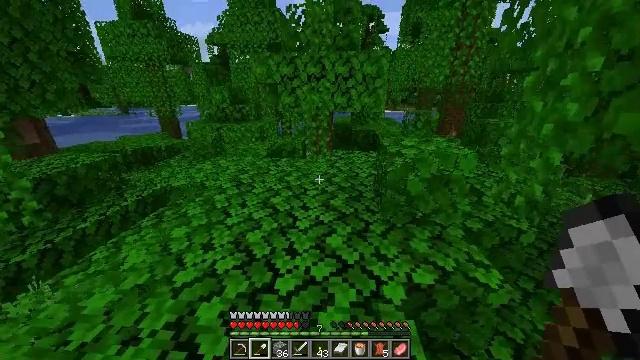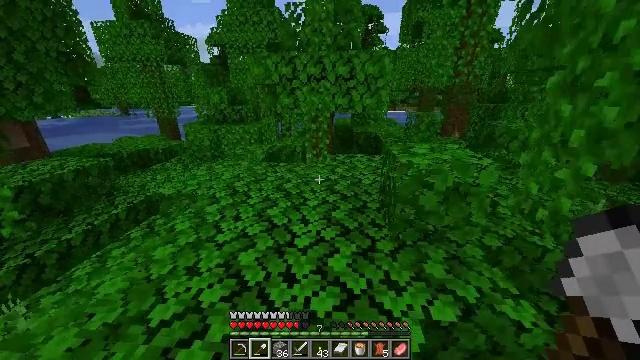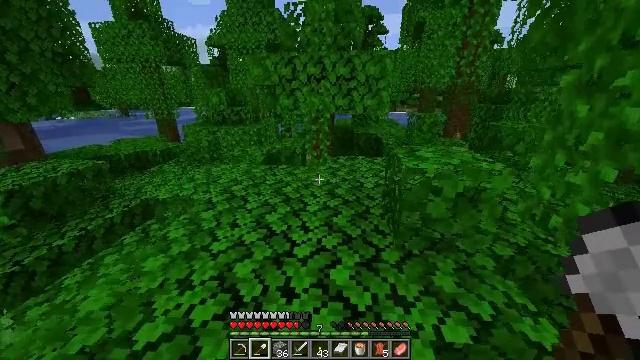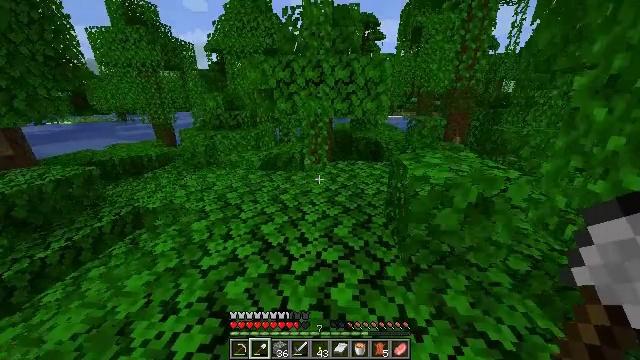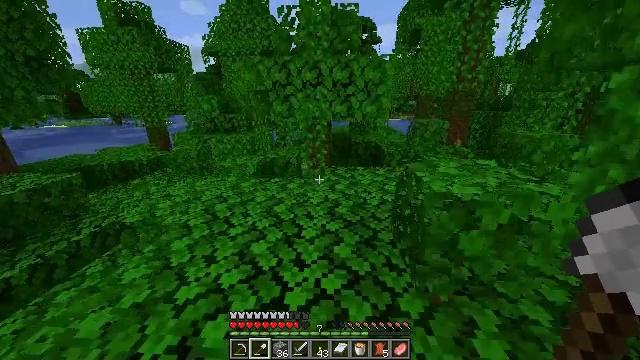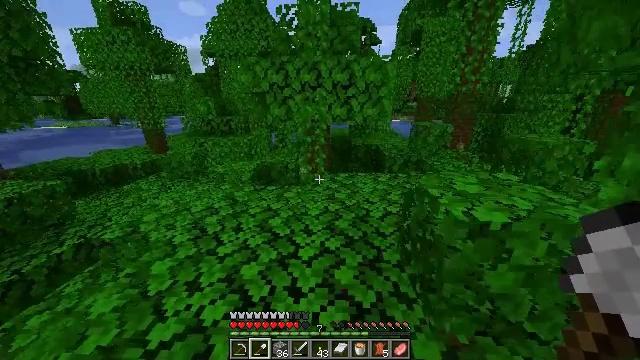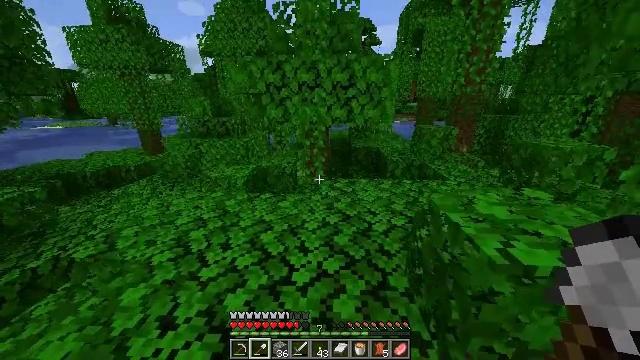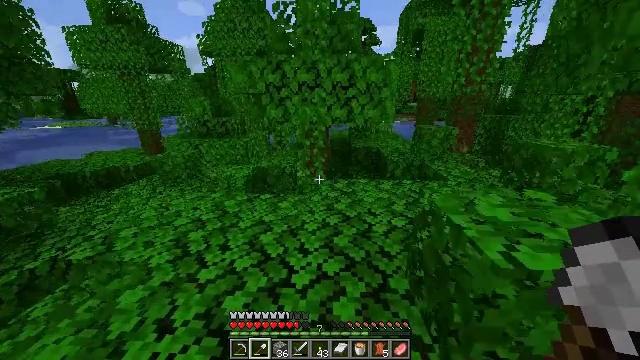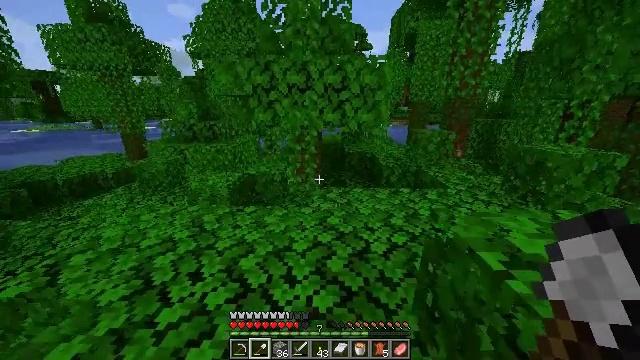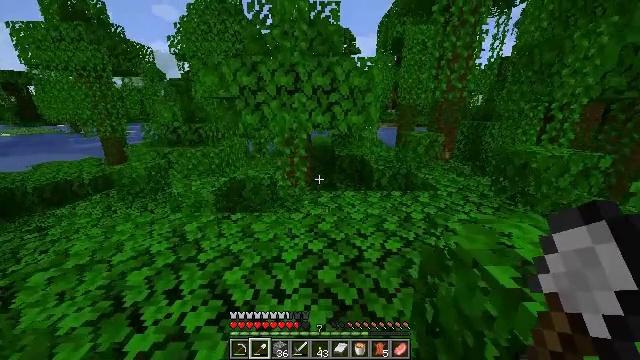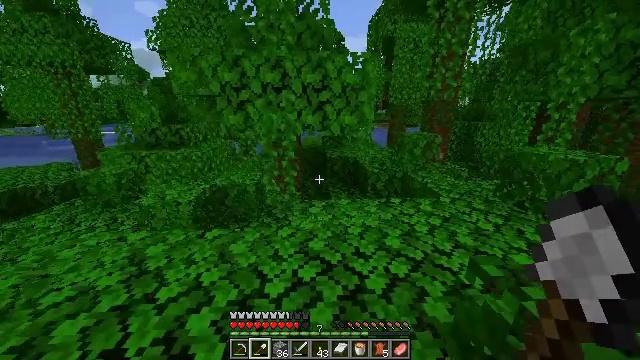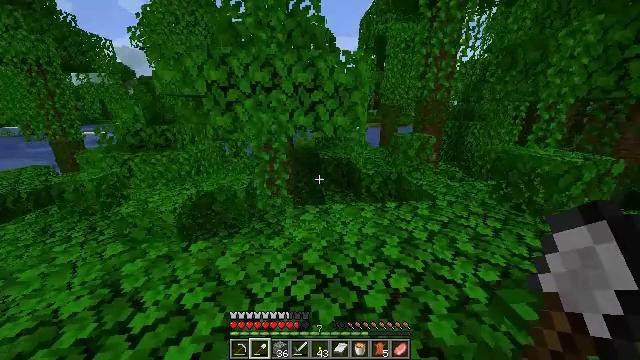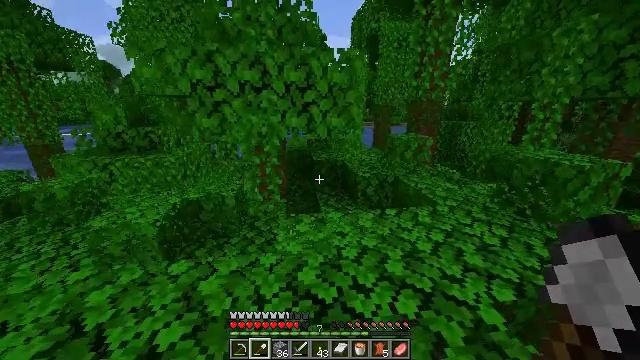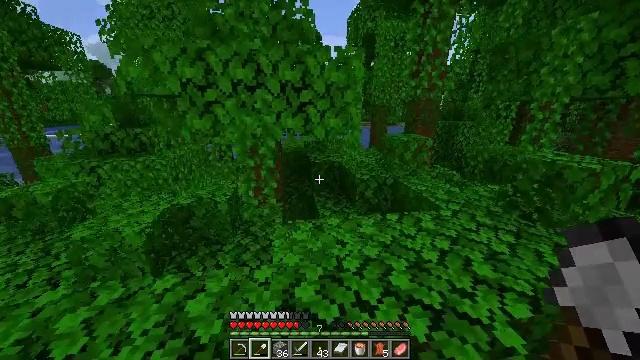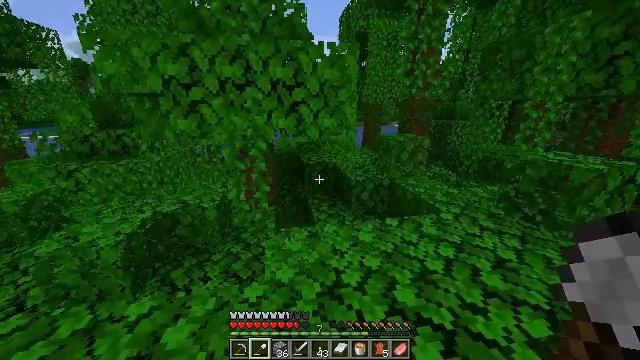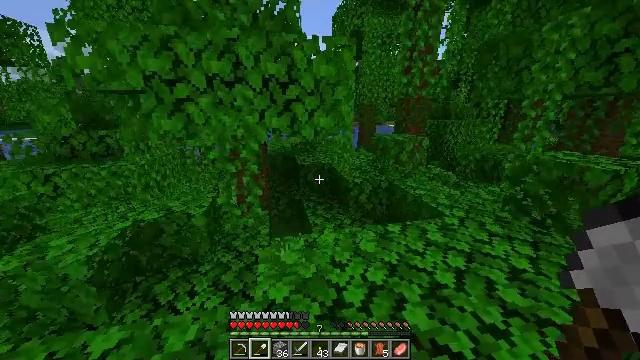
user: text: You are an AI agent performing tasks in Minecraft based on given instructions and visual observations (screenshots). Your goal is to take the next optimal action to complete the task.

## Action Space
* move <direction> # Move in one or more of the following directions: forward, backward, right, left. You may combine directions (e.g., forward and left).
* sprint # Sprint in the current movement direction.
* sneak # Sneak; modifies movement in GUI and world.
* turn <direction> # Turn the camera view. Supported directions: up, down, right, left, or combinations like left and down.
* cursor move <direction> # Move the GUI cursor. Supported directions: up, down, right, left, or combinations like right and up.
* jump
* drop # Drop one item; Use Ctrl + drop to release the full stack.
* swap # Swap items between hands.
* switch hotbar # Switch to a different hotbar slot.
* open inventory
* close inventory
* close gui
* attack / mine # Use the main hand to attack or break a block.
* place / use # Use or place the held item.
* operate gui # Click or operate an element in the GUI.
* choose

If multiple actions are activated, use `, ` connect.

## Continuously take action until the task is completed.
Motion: motion action
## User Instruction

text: Get cocoa by attacking the pod.
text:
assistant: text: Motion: move forward, sprint
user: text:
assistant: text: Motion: move forward, sprint
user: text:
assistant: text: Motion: move forward, sprint
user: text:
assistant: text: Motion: move forward, sprint
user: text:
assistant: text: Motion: move forward, sprint
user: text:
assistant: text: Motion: move forward, sprint
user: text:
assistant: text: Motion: move forward, sprint
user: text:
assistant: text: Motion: move forward, sprint, turn right
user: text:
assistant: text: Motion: move forward, sprint, turn right
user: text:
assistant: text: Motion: move forward, sprint, turn right
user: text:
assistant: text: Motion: move forward, sprint, turn right
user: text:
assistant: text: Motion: move forward, sprint, turn right
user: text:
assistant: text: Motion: move forward, sprint, turn right
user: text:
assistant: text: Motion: move forward, sprint, turn right
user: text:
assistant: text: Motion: move forward, sprint, turn right
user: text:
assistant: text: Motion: move forward, sprint, turn right
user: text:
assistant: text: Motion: move forward, sprint, turn right
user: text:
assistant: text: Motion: move forward, sprint, turn right
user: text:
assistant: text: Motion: move forward, sprint, turn right and down
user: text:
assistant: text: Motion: move forward, sprint, turn right
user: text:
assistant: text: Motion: move forward, sprint, turn right
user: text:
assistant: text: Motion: move forward, sprint, turn right
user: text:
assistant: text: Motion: move forward, sprint, jump
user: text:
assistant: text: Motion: move forward, sprint, jump
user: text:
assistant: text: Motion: move forward, sprint, turn left, jump
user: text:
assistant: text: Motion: move forward, sprint, turn left, jump
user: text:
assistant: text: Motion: move forward, sprint, turn left, jump
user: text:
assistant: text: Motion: move forward, sprint, turn left, jump
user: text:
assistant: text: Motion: move forward, sprint, turn left
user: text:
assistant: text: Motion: move forward, sprint, turn left and up